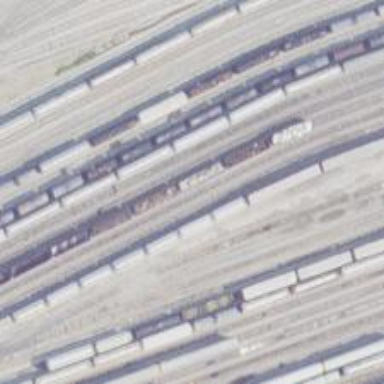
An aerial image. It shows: Railway yard in service.